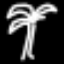
Label: palm tree